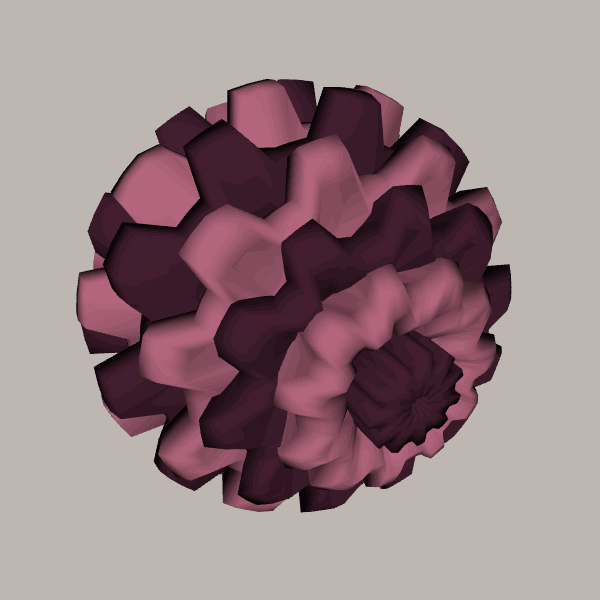
Background: light